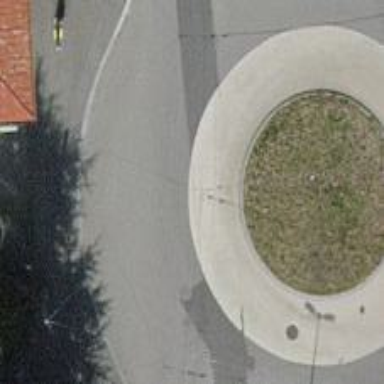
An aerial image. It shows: Asphalt road connected to tertiary road at roundabout. Trolley wires are present on the road.